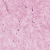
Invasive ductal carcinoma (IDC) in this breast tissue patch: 0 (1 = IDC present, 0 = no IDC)